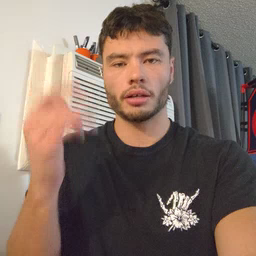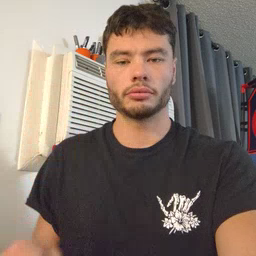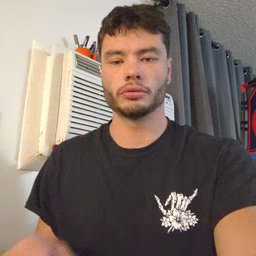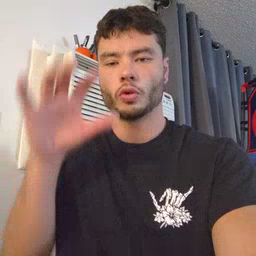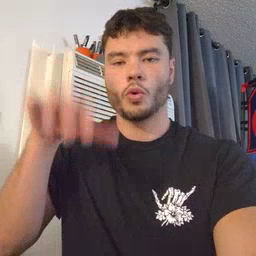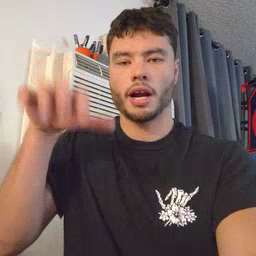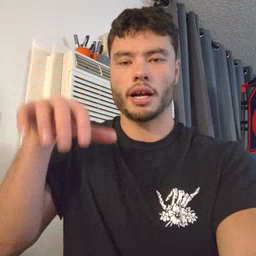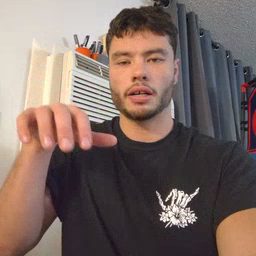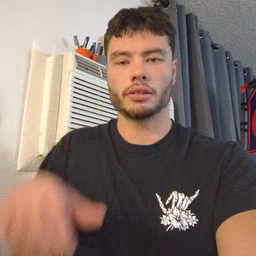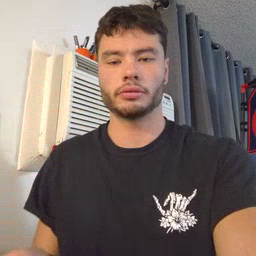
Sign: rain